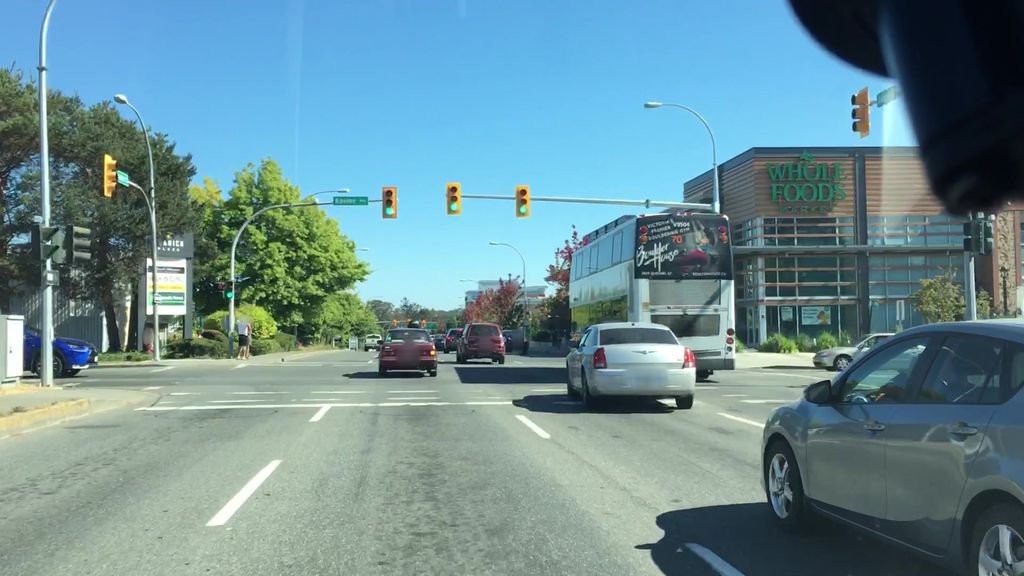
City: victoria